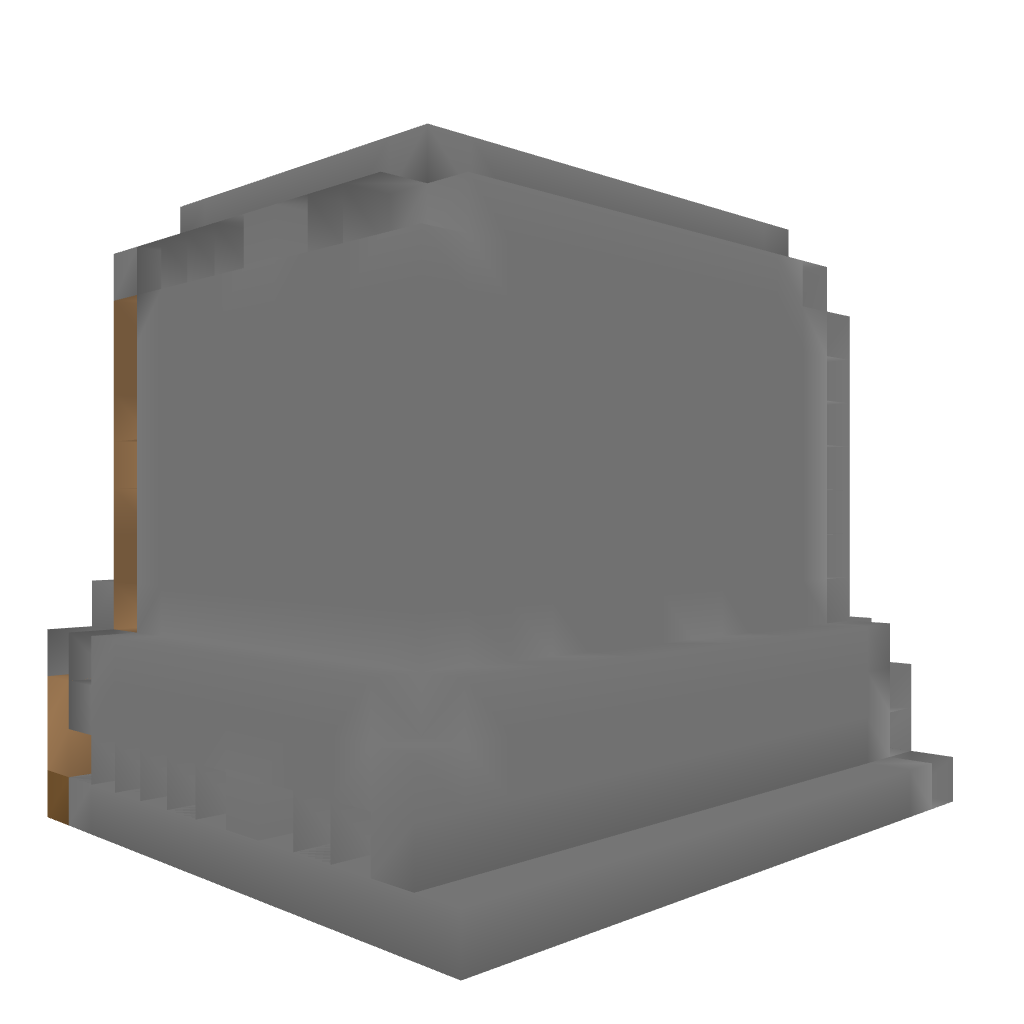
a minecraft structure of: Skin - Plant Melon / Watermelon bad low quality